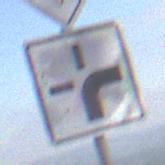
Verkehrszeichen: VerlaufVorfahrtsstrasse3
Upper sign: Vorfahrtsstrasse
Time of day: Midday
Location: Outdoor (Nature)
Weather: PartlyCloudy
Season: NotSpecified
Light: Natural